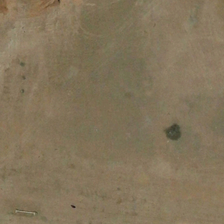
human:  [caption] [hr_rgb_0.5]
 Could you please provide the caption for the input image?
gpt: it is a piece of bareland .

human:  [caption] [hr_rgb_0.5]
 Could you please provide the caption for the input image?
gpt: it is a piece of bareland .

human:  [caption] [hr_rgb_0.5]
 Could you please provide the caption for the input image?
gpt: it is a piece of bareland .

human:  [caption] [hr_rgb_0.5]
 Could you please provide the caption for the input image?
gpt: it is a piece of bareland .

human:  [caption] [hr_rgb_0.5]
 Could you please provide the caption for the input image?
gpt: it is a piece of bareland .